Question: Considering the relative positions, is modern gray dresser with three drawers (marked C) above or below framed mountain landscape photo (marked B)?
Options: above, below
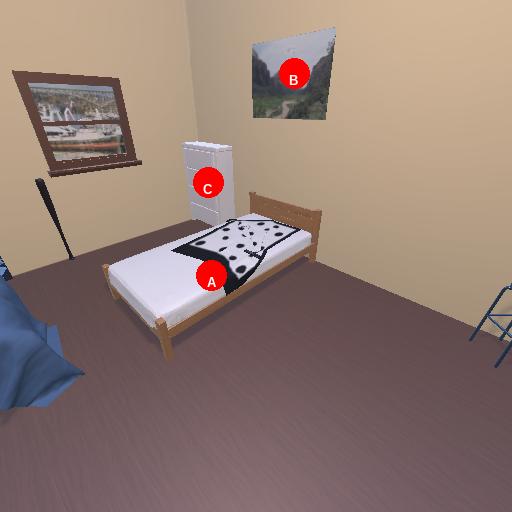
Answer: above